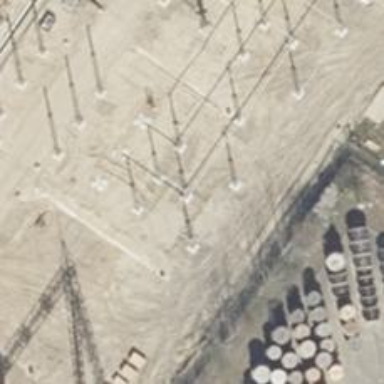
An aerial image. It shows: Power line with 3 cables in bay configuration.